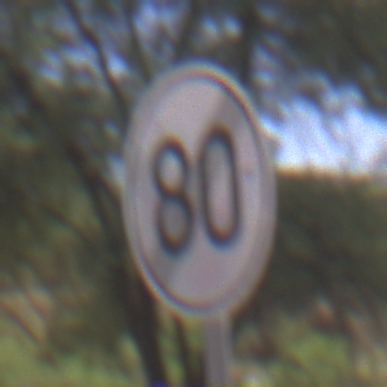
Verkehrszeichen: EndeGeschwindigkeit80
Umgebung: Outdoor, RoadRail
Tageszeit: Midday
Wetter: Clear
Licht: Natural
Jahreszeit: NotSpecified
Kontrast: HighContrast